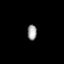
Tissue: lung
Cell type: Epithelial cells
Senescence score: 0.5563
Nuclear area (px): 146
Mean DAPI intensity: 152.452